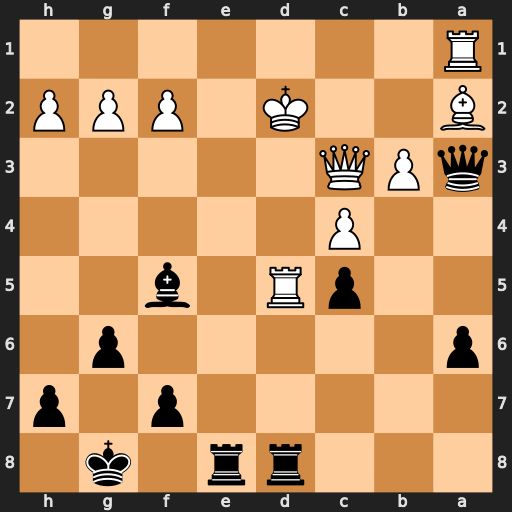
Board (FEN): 3rr1k1/5p1p/p5p1/2pR1b2/2P5/qPQ5/B2K1PPP/R7
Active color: b
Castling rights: -
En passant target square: -
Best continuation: Rxd5+ cxd5 c4